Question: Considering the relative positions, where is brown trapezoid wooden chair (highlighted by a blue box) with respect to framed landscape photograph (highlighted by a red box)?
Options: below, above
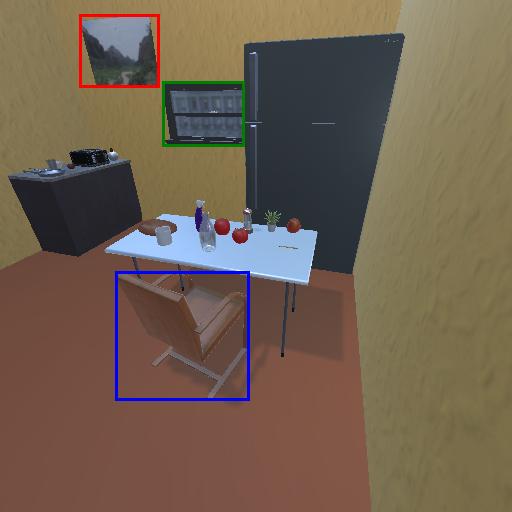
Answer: below